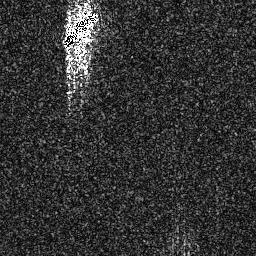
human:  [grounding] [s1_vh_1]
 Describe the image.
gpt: In the satellite image, there is  <ref>1 medium ship </ref> <box>[[23, 1, 38, 19, 0]]</box> located at top.